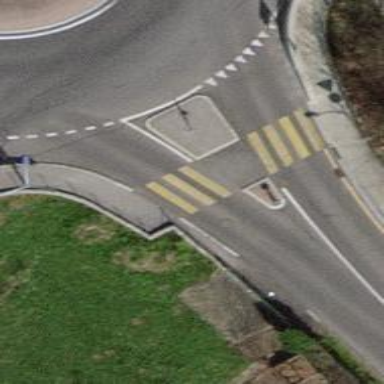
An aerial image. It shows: Zebra crossing with road island.